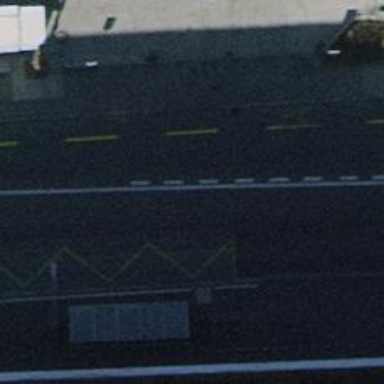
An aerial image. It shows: Bus stop with designated stop position for public transport.